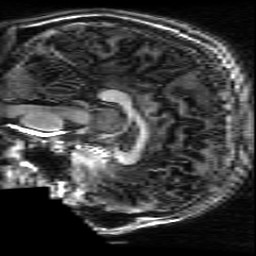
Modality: T1w
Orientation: sagittal
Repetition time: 0.008948 s
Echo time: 0.001784 s